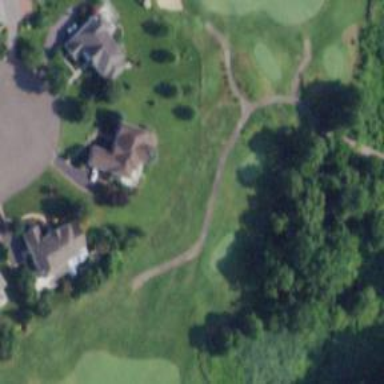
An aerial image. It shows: Path for both roads and golfers.